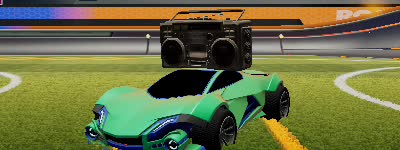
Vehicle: werewolf